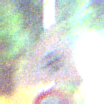
Verkehrszeichen: SchneeOderEisglaette
Zusatzzeichen unten: Geschwindigkeit30
Umgebung: Outdoor, Suburban
Tageszeit: Night
Wetter: PartlyCloudy
Licht: Artificial
Jahreszeit: NotSpecified
Kontrast: HighContrast